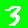
Digit: 3